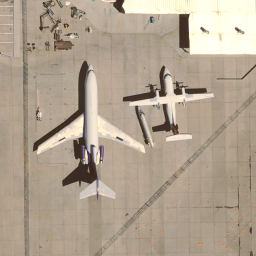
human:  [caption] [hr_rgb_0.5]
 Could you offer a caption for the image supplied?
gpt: A big airplane and a smalle one are stopped at the airport .

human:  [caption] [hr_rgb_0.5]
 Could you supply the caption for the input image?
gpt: Two different kinds of airplanes are stopped at the airport .

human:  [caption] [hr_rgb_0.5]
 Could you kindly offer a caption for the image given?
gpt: There are two airplanes stopped at the airport .

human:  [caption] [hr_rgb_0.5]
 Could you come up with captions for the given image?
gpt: Two white airplanes are stopped at the airport .

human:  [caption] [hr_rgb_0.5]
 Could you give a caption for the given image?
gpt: Two white airplanes are stopped at the airport .